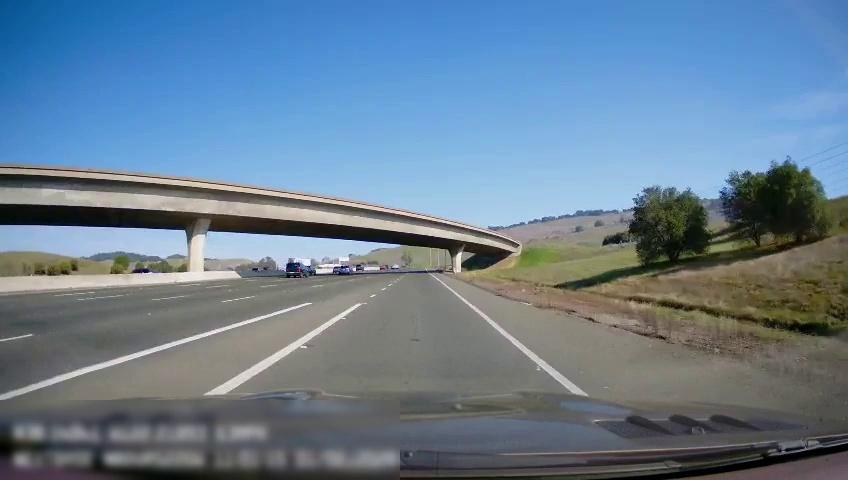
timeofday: Day
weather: Sunny
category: Drivable Space
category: Vehicles | Truck
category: Vehicles | Car
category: Vehicles | Car
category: Vehicles | SUV
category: Vehicles | Car
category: Lanes | Current Lane
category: Lanes | Alternate Lane
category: Lanes | Alternate Lane
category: Lanes | Alternate Lane
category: Lanes | Alternate Lane
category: Lanes | Alternate Lane
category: Lanes | Alternate Lane
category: Lanes | Alternate Lane